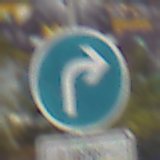
Verkehrszeichen: VorgeschriebeneFahrtrichtungRechts
Zusatzzeichen unten: BesondereFahrzeugeUndTransportgueter5
Umgebung: Outdoor, Urban
Tageszeit: MorningAfternoon
Wetter: PartlyCloudy
Licht: Natural
Jahreszeit: NotSpecified
Kontrast: MediumContrast